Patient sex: M
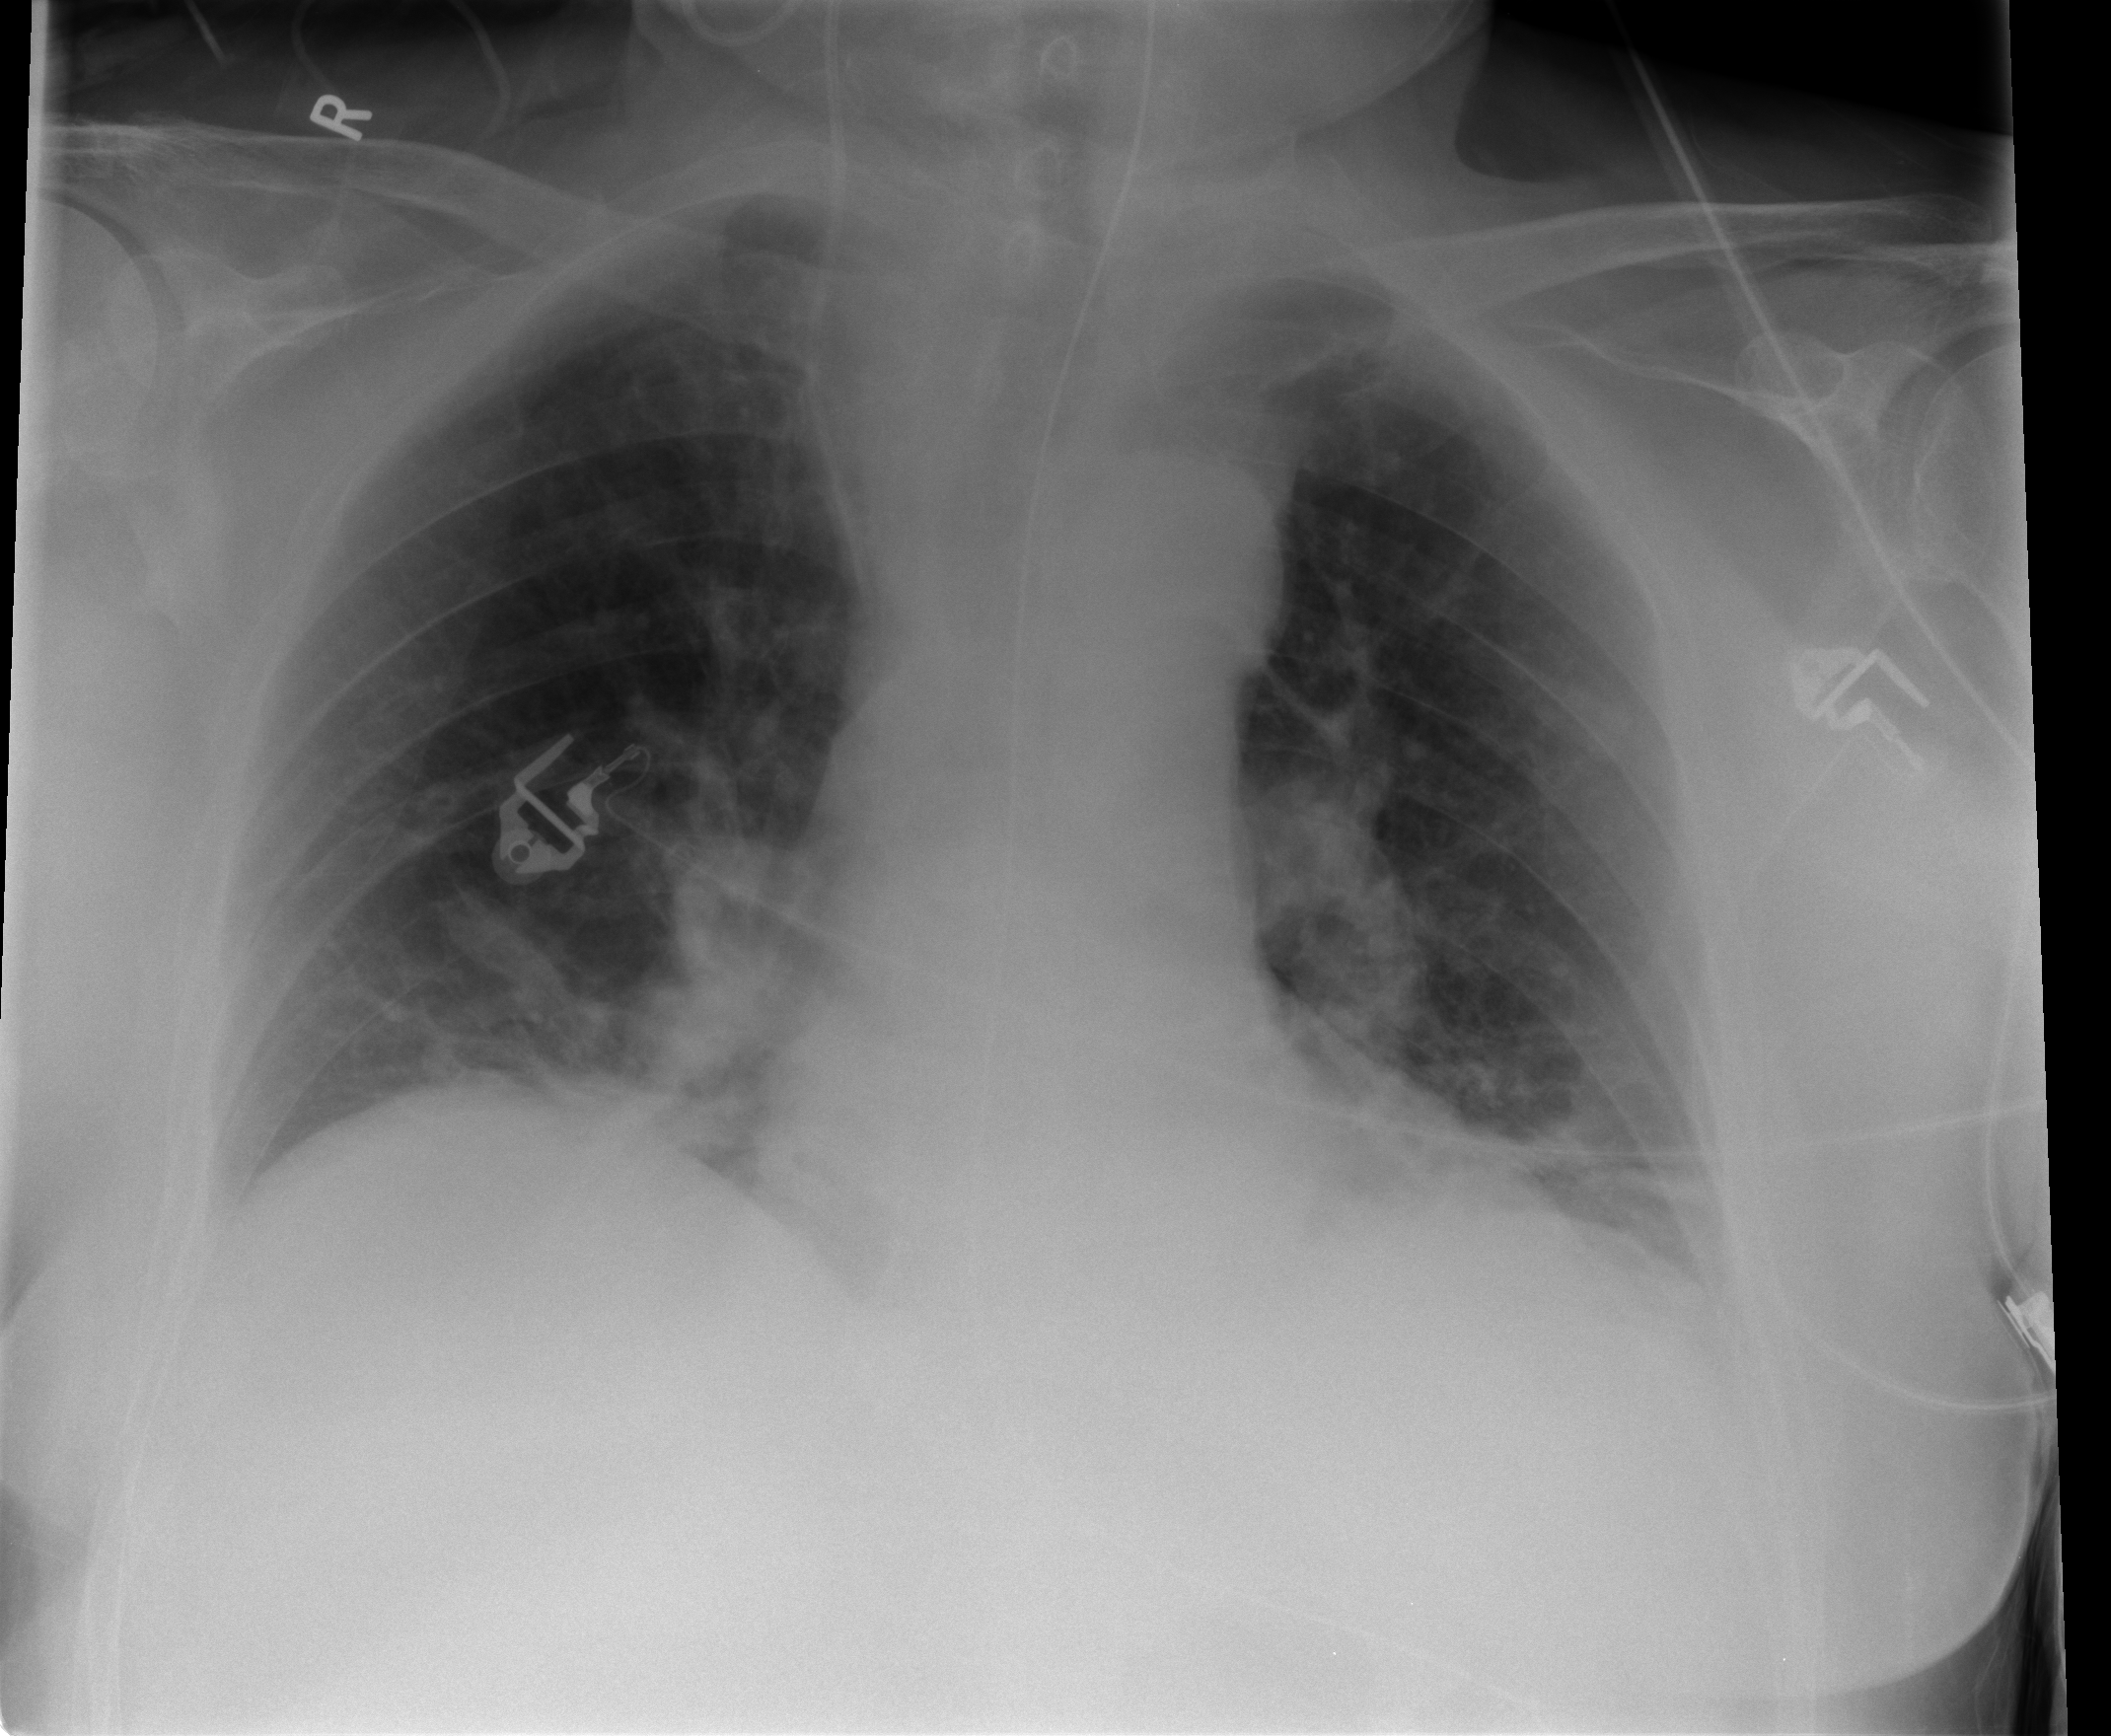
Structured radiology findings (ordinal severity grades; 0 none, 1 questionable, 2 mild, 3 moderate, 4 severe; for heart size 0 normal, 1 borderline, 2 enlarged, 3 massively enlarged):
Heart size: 0
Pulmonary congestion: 2
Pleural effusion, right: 0
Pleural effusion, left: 2
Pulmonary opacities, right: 0
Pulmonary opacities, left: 0
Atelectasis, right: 2
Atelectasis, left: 2